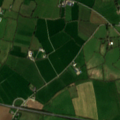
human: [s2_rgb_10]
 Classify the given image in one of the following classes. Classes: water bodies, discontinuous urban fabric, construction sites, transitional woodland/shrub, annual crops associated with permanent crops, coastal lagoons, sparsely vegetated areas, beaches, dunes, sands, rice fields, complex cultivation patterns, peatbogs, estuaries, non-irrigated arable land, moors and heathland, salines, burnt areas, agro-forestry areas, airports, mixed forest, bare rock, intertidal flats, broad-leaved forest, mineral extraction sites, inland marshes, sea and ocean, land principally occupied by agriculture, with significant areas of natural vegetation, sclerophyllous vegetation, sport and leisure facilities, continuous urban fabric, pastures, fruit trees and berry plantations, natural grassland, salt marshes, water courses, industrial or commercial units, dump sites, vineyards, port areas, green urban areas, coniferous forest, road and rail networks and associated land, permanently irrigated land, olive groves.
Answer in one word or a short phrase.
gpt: pastures